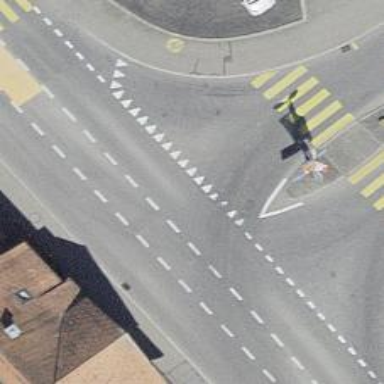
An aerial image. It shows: Road with "give way" sign.